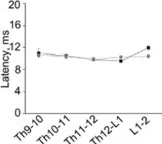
(D) The amplitudes of the SEMP recorded from right and left side during paired stimulation at Th11-12 level.
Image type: pathology (immunostaining)